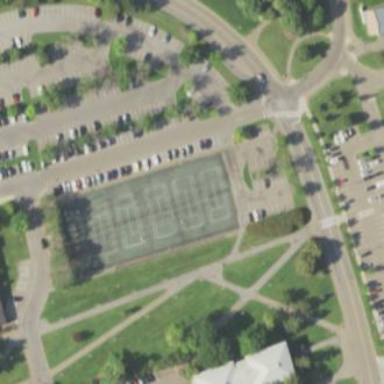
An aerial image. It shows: Tennis court on pitch designated for leisure land.